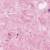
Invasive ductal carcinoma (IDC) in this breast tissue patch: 0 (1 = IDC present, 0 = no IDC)